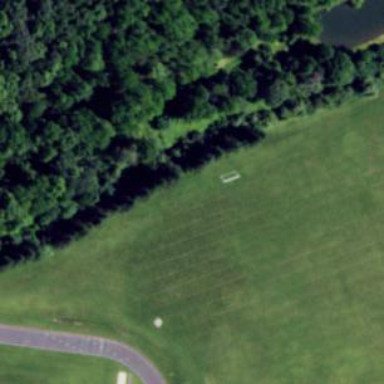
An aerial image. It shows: Soccer pitch designated for leisure and sports activities.